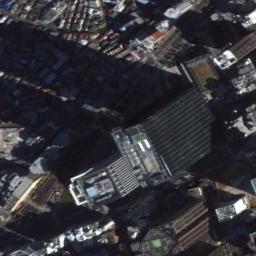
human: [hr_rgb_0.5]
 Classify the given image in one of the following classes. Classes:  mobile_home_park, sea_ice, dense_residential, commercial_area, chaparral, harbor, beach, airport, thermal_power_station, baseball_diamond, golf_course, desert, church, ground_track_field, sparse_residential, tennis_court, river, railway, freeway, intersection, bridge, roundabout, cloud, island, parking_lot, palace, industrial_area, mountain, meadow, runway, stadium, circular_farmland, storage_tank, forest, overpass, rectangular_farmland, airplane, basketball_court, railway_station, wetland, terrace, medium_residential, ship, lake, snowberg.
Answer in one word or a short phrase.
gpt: commercial_area